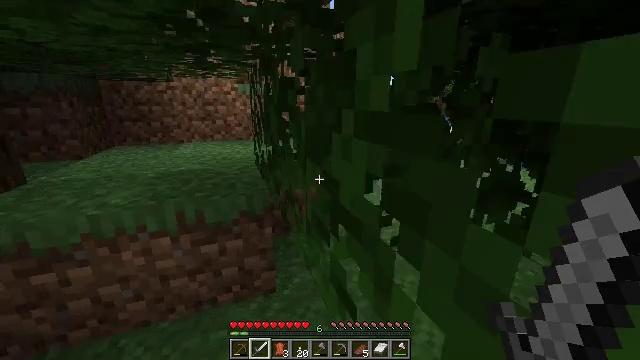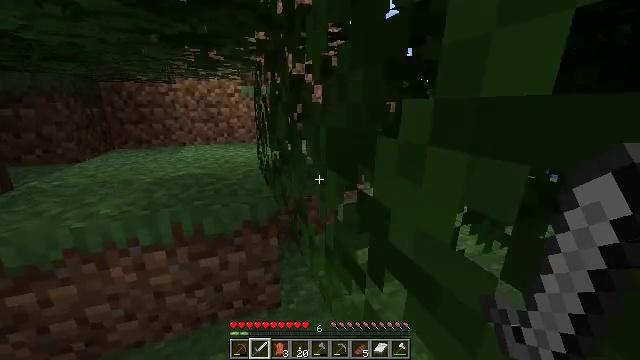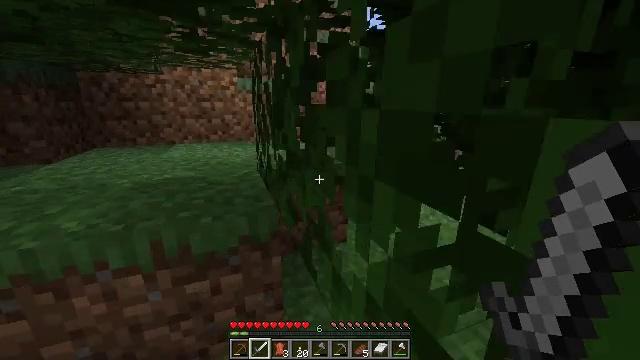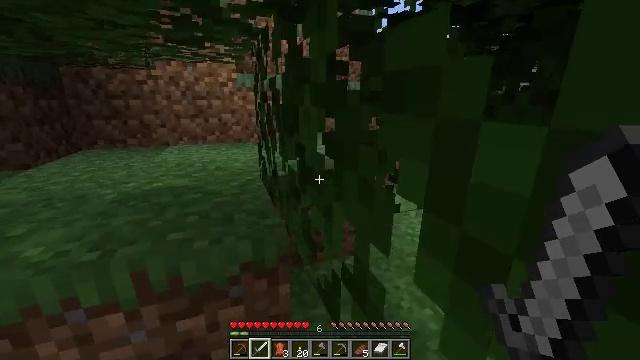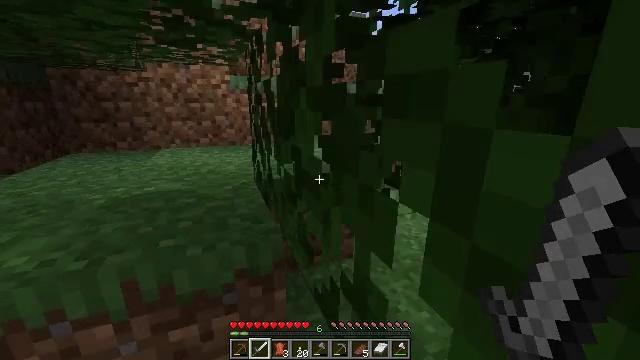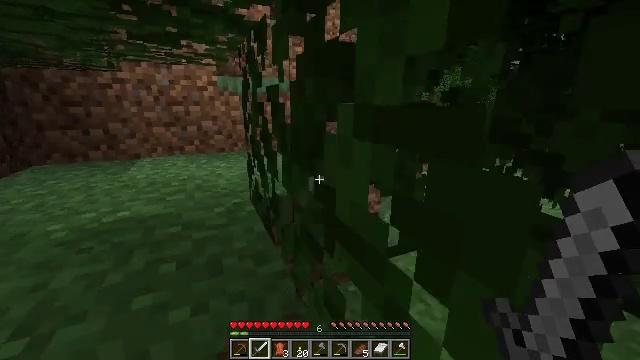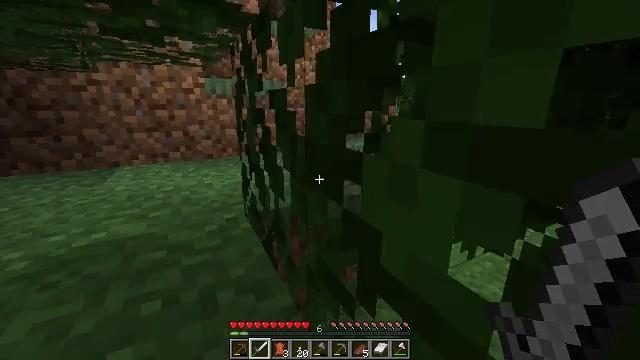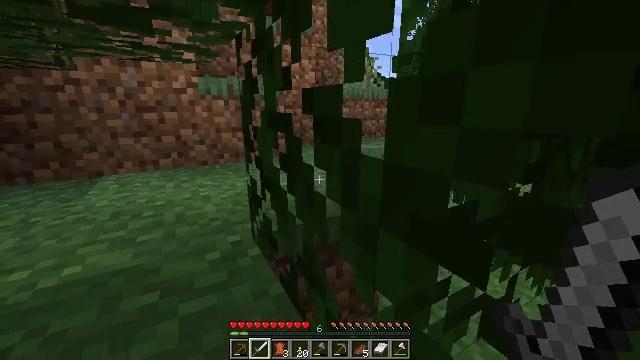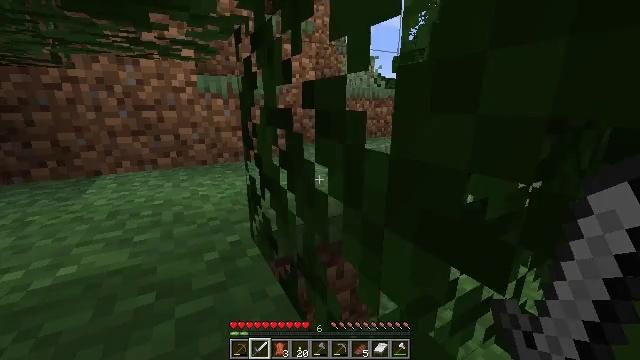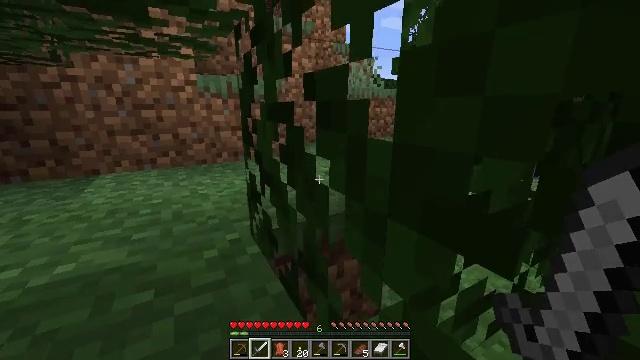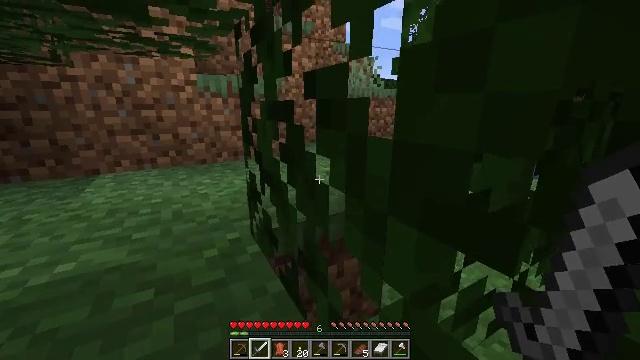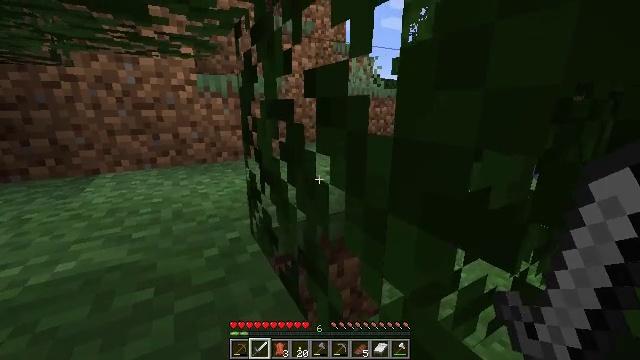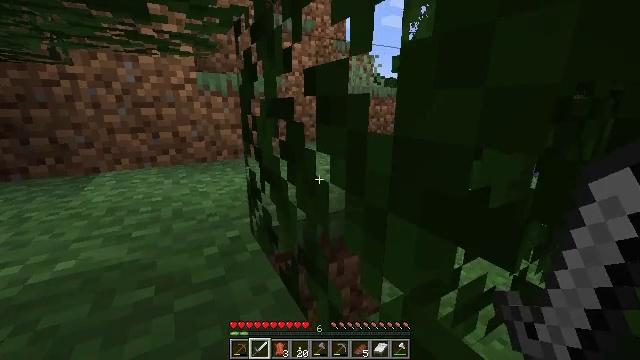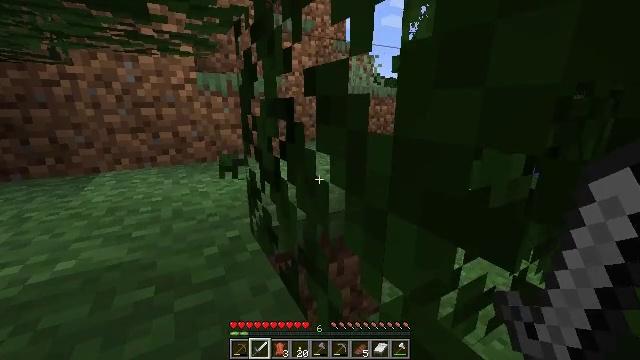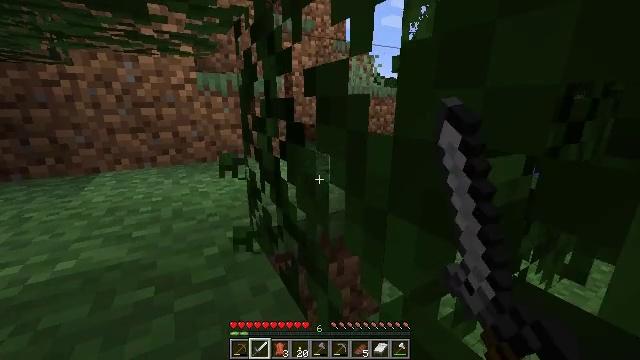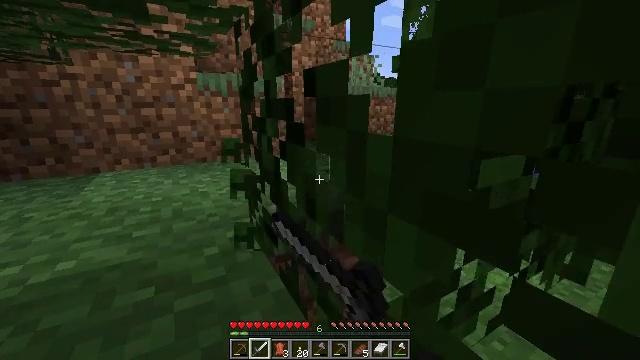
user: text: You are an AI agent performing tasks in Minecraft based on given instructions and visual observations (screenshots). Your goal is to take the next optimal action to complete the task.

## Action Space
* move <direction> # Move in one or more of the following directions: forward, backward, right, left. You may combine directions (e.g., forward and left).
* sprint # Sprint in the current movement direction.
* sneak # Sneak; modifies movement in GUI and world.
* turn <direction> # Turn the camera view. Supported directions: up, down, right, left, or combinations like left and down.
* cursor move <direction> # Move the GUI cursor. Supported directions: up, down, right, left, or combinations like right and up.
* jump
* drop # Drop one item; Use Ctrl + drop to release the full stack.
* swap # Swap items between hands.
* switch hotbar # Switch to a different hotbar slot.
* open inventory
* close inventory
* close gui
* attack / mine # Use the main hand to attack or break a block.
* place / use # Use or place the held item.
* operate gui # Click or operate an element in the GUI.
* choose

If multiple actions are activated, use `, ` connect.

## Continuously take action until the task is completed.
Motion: motion action
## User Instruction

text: Remove oak leaves from branches.
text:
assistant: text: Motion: move forward, sprint
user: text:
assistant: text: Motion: move forward, sprint
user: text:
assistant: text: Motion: move forward, sprint
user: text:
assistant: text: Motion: move forward, sprint, turn right
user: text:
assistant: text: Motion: move forward, sprint, turn right
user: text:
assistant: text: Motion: move forward, sprint, turn right
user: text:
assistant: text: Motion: move forward, sprint, turn right
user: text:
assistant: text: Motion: move forward, sprint
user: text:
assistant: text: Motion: move forward, sprint
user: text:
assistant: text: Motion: move forward, sprint
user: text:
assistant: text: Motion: move forward, sprint
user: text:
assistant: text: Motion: move forward, sprint
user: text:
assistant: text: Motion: move forward, sprint, attack / mine
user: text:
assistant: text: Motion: move forward, sprint, attack / mine
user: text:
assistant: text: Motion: move forward, sprint, attack / mine
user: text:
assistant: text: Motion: move forward, sprint, attack / mine
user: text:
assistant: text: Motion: move forward, sprint, attack / mine
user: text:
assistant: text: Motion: move forward, sprint, attack / mine
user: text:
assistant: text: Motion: move forward, sprint, attack / mine
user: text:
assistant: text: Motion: move forward, sprint, attack / mine
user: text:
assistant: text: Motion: move forward, sprint, turn right, attack / mine
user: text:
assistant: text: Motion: move forward, sprint, turn right, attack / mine
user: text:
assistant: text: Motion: move forward, sprint, turn right, attack / mine
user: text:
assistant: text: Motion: move forward, sprint, turn right
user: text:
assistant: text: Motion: move forward, sprint, turn right
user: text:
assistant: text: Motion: move forward, sprint, turn right
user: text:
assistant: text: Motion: move forward, sprint
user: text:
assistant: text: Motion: move forward, sprint, turn right
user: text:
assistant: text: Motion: move forward, sprint, turn right
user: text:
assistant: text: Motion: move forward, sprint, attack / mine